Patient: sex M, age 31
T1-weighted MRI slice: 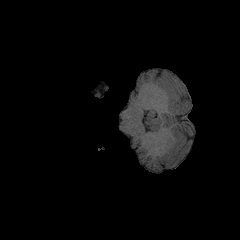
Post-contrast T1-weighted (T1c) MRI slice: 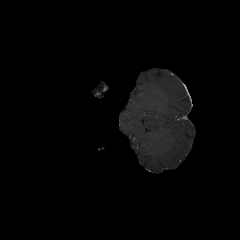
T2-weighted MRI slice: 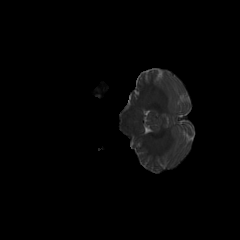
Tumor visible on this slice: no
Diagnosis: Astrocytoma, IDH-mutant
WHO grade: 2